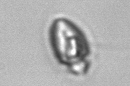
Label: Amphidinium